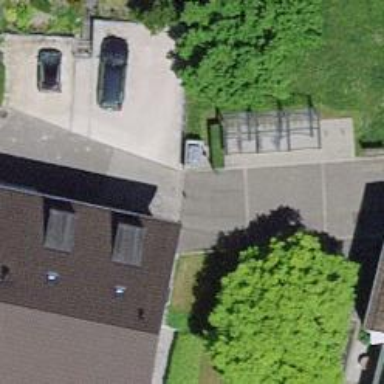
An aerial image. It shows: Bollard barrier.